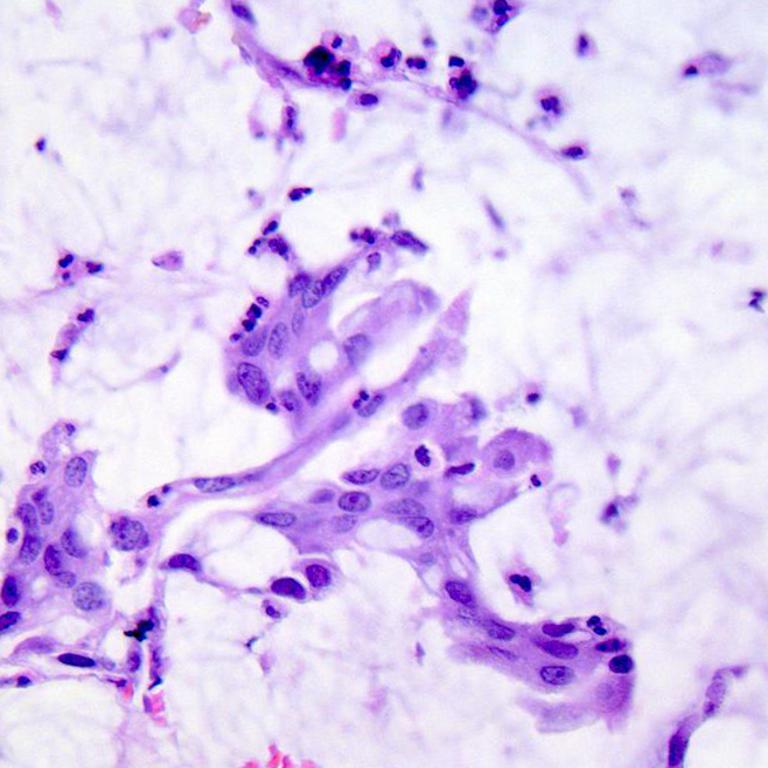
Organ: colon
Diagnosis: adenocarcinomas